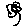
Label: flower